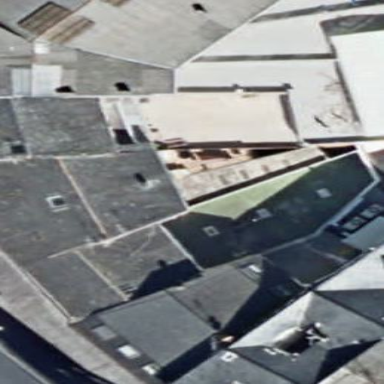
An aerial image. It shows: Warehouse building.